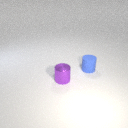
small purple metal cylinder to the left of small blue rubber cylinder